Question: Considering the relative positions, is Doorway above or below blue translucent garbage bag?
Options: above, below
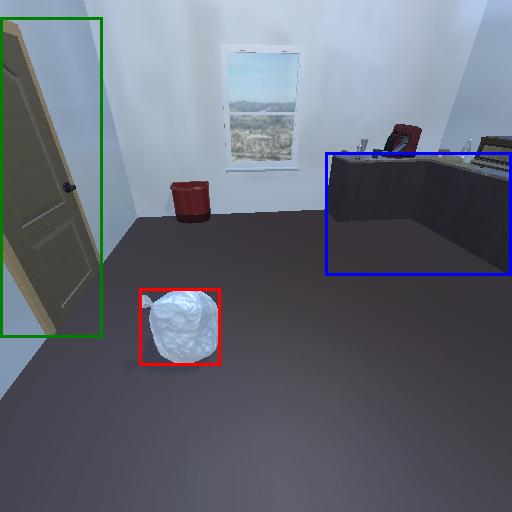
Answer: above